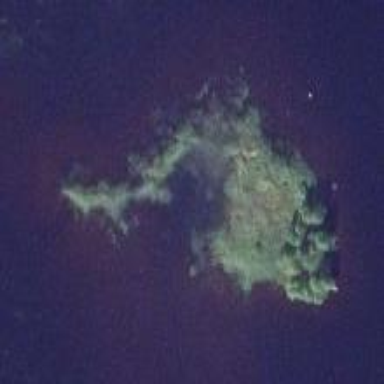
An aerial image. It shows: Islet.